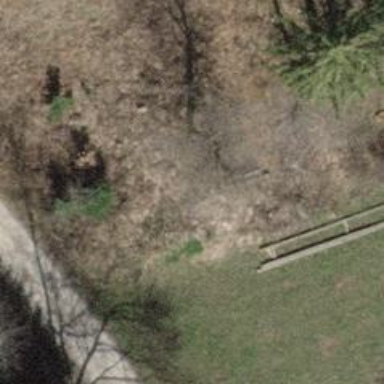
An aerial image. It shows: Brown bench in the vicinity.